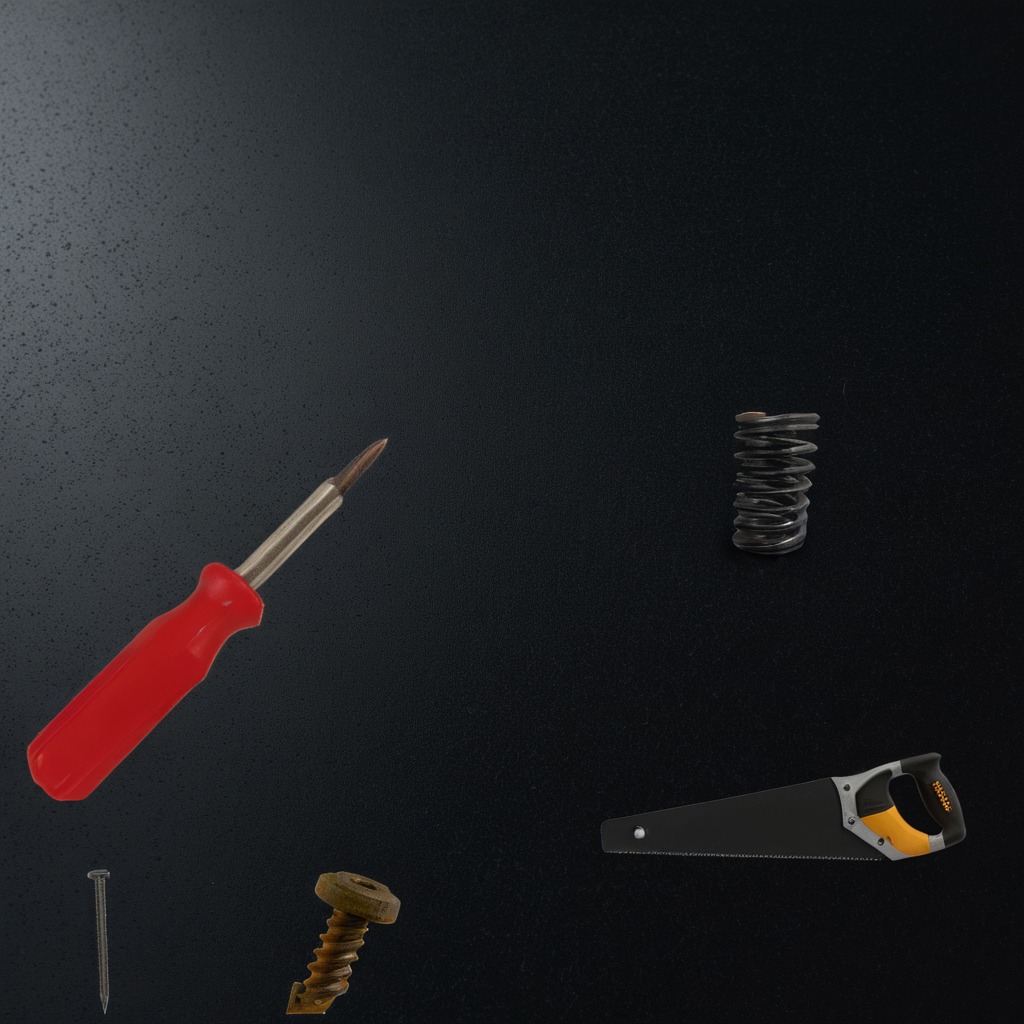
A machine screw, an iron nail, a coiled metal spring, a metal saw, and a screwdriver are lying on the clean granite tabletop.